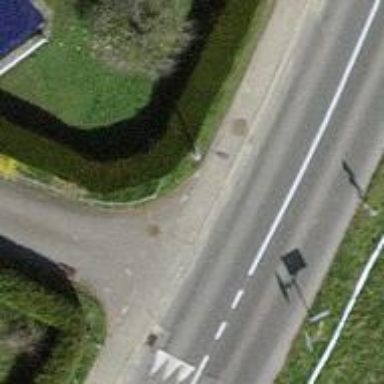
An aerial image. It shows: Hedge acting as barrier.